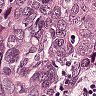
Metastatic tissue present: yes